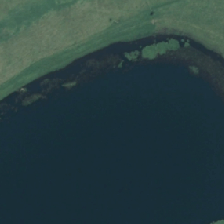
Land cover: lake_pond